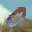
Label: 0